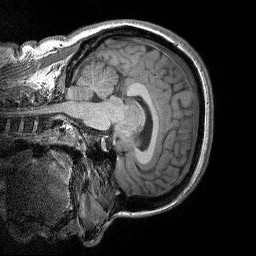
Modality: T1w
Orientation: sagittal
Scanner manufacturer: siemens
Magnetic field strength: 3 T
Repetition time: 2.3 s
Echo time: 0.00298 s